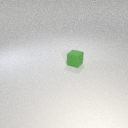
small green rubber cube